Field crop: tomato
Growth stage: 1
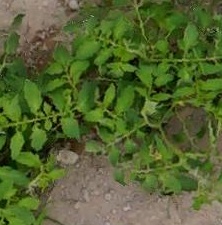
Species: tomato